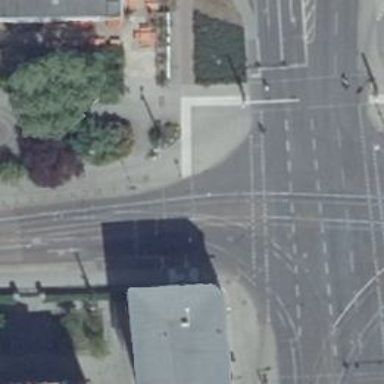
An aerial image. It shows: Asphalt footway with both pedestrian and cycle crossings.